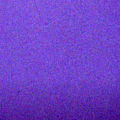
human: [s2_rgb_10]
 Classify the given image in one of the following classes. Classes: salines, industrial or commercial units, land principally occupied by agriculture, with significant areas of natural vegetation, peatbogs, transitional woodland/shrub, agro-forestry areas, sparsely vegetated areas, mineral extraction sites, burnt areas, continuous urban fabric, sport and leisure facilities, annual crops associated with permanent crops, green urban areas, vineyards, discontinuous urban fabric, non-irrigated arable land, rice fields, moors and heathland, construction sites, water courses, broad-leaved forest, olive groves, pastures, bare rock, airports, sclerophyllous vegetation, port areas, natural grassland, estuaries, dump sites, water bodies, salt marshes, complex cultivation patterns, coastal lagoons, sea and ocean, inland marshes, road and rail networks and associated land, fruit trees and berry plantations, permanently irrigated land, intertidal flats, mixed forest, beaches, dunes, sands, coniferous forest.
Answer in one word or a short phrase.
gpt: water bodies